Question: I am completely new to React.js, and started to learn from the <URL>.
MacOSX Sierra v10.12
In the terminal, I did:
'''
npm install -g create-react-app
create-react-app hello-world
cd hello-world
npm start
'''
Then, I modified App.js to be:
'''
import React from 'react';
import ReactDOM from 'react-dom';
ReactDOM.render(
<h1>Hello, world!</h1>,
document.getElementById('root')
);
'''
After saving App.js, nothing shows up on the page.

index.html
'''
<!doctype html>
<html lang="en">
<head>
<meta charset="utf-8">
<meta name="viewport" content="width=device-width, initial-scale=1">
<link rel="shortcut icon" href="/favicon.ico">
<!--
Notice the use of in the tag above.
It will be replaced with the URL of the 'public' folder during the build.
Only files inside the 'public' folder can be referenced from the HTML.
Unlike "/favicon.ico" or "favicon.ico", "/favicon.ico" will
work correctly both with client-side routing and a non-root public URL.
Learn how to configure a non-root public URL by running 'npm run build'.
-->
<title>React App</title>
</head>
<body>
<div id="root"></div>
<!--
This HTML file is a template.
If you open it directly in the browser, you will see an empty page.
You can add webfonts, meta tags, or analytics to this file.
The build step will place the bundled scripts into the <body> tag.
To begin the development, run 'npm start'.
To create a production bundle, use 'npm run build'.
-->
<script type="text/javascript" src="/static/js/bundle.js"></script></body>
</html>
'''
Not sure what went wrong. Please help. Thanks!
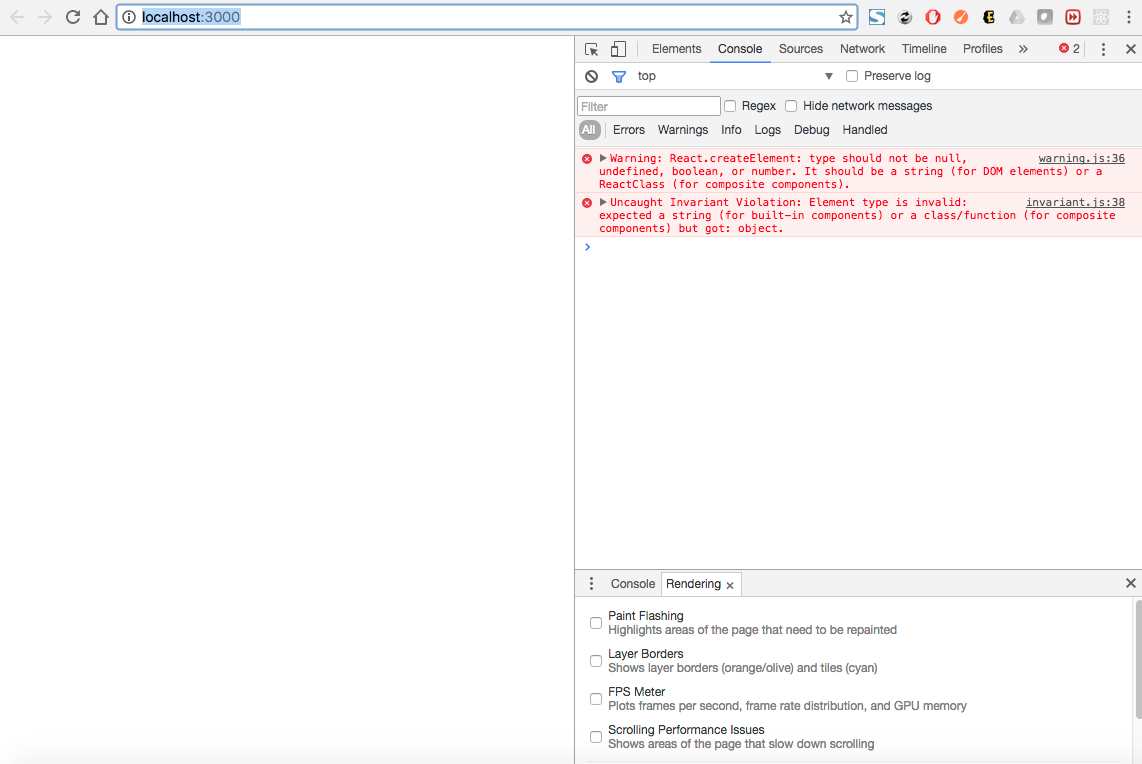
Answer: Here is where you went wrong: App.js is expected to be a React component, index.js is the file that actually handles rendering to the dom.
Here is the original index.js
'''
import React from 'react';
import ReactDOM from 'react-dom';
import App from './App';
import './index.css';
ReactDOM.render(
<App />,
document.getElementById('root')
);
'''
it is importing App as a component and attempting to render it. You basically made a copy of index.js in App.js which breaks everything since index.js is what actually handles the initial DOM rendering.
ou have two options:
change App.js to this:
'''
import React, { Component } from 'react';
import logo from './logo.svg';
import './App.css';
class App extends Component {
render() {
return <h1>Hello, world!</h1>
}
}
export default App;
'''
or in the index.js copy and paste the code you wrote previously.